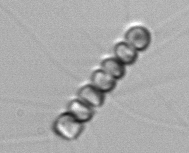
Label: Chaetoceros